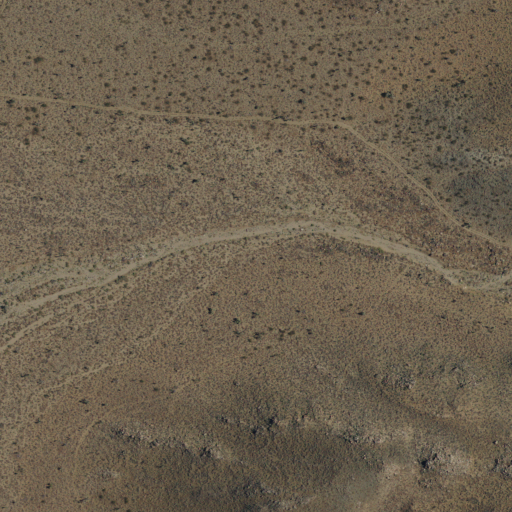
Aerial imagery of valley in California named Thorndyke Canyon containing only shrub